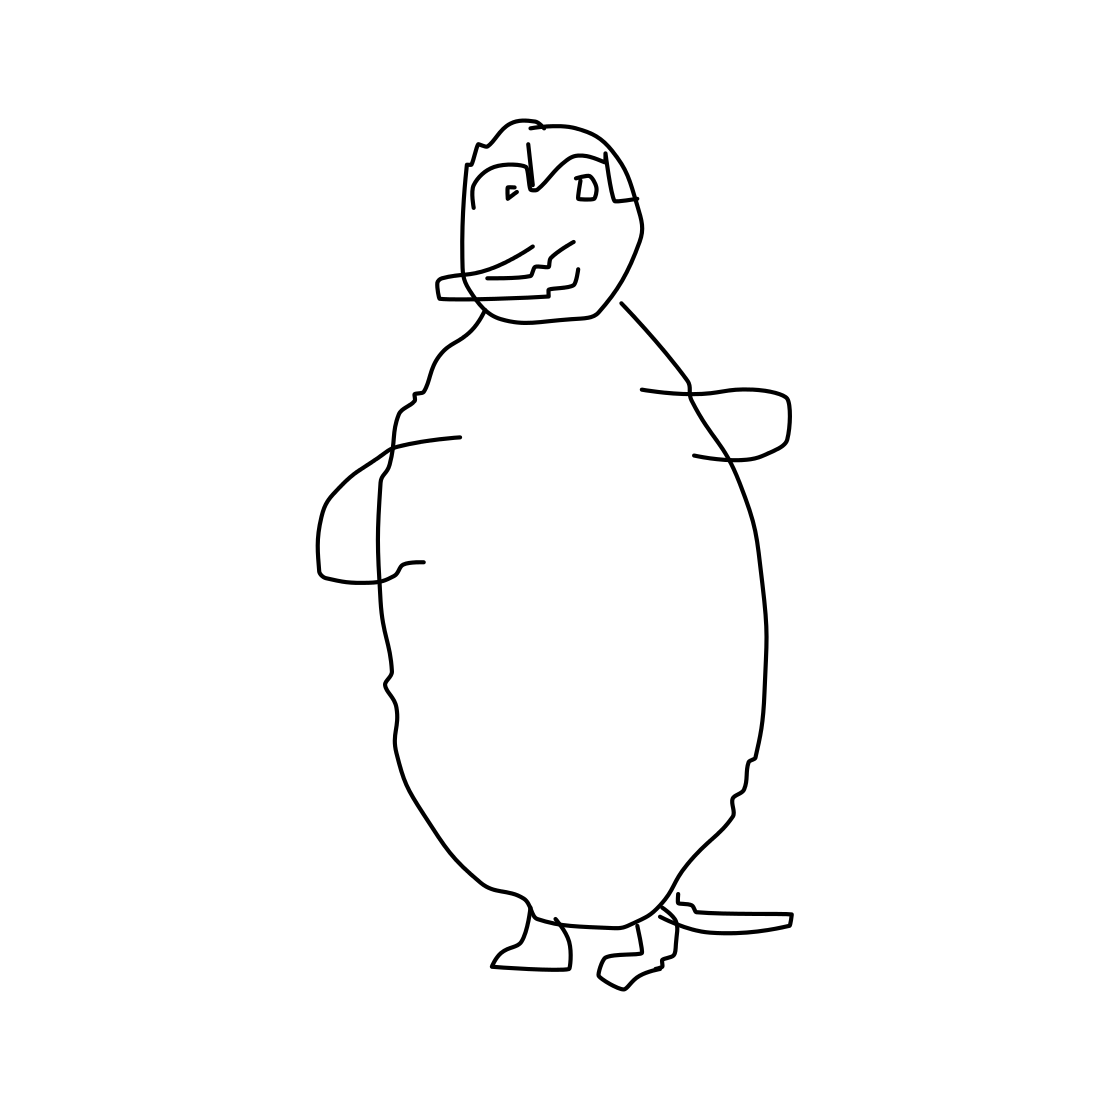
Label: penguin